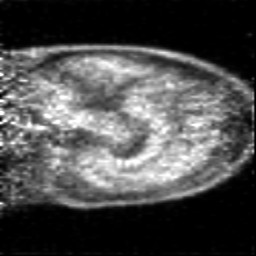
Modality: PET
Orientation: sagittal
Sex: male
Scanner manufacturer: siemens